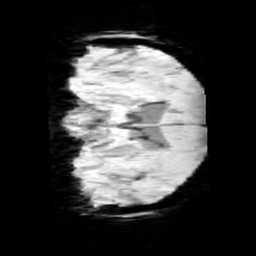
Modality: minIP
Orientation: coronal
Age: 11
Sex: male
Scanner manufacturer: siemens
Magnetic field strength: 3 T
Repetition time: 0.027 s
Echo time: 0.02 s